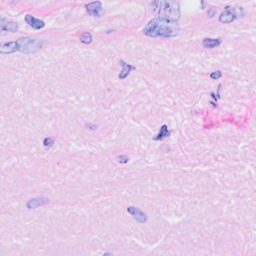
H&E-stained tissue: Breast